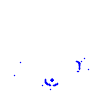
Particle: kaon